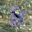
Label: 8